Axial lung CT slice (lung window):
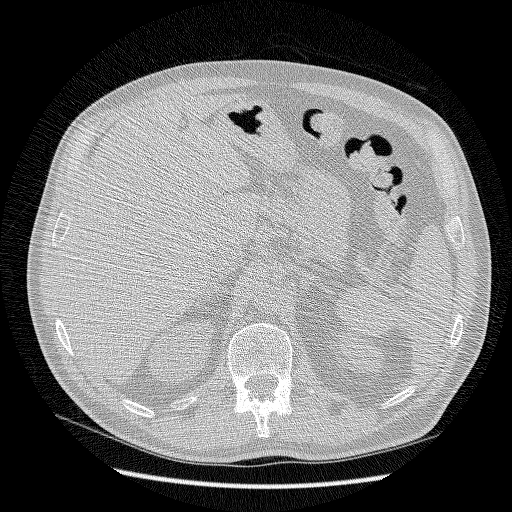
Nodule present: no